Field crop: maize
Growth stage: 2
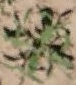
Species: atriplex